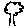
Label: tree